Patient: sex F, age 63
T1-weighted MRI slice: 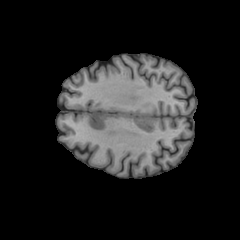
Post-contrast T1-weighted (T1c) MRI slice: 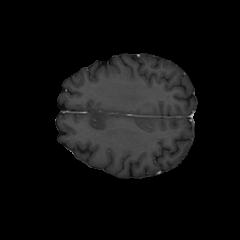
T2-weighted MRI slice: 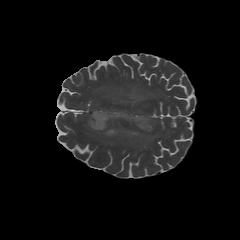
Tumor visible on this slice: yes
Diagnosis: Glioblastoma, IDH-wildtype
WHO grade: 4